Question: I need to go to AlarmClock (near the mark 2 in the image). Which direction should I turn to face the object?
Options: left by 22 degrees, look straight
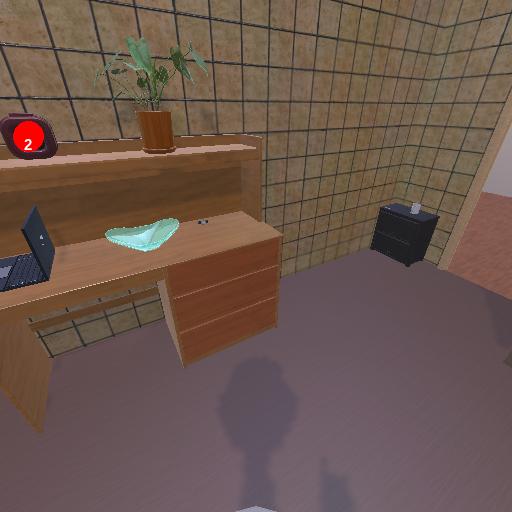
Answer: left by 22 degrees